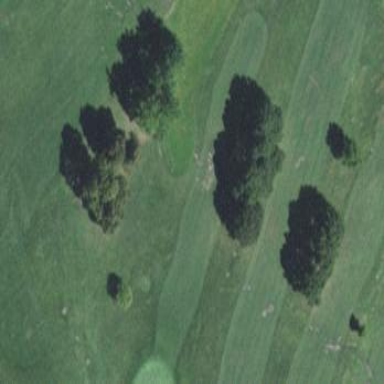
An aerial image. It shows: Well-maintained golf fairway within grassy area designated for the sport of golf.